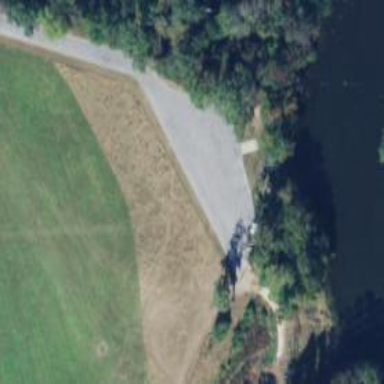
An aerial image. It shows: Driveway leading to service road.